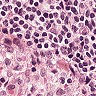
Metastatic tissue present: no